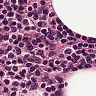
Metastatic tissue present: no